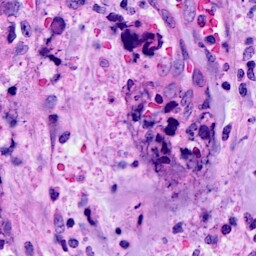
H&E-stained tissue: Breast